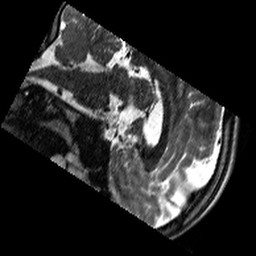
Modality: T2w
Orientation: sagittal
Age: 19
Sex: male
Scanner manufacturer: siemens
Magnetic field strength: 3 T
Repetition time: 11.39 s
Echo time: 0.09 s